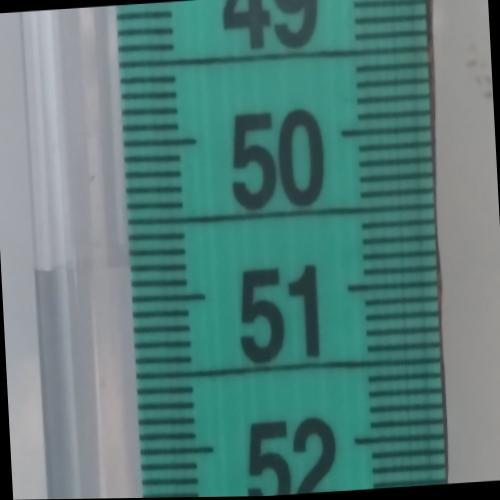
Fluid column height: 50.8 cm